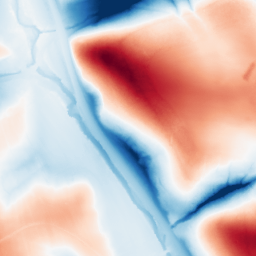
Category: classical
Decomposition family: gaussian_anisotropic
Decomposition parameters: sigma_x: 20
sigma_y: 50
Upsampling method: regularized
Upsampling parameters: scale: 4
lambda_reg: 0.001
Upsampling scale: 4